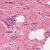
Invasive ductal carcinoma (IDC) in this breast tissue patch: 0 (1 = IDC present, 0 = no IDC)